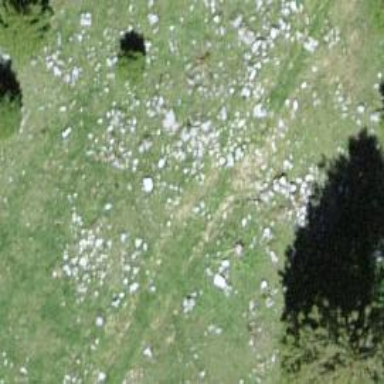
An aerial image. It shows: Needle-leaved tree in natural setting.